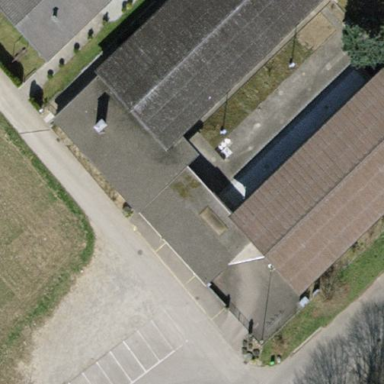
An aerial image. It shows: Flat-roofed building with light gray roof and peachpuff exterior.